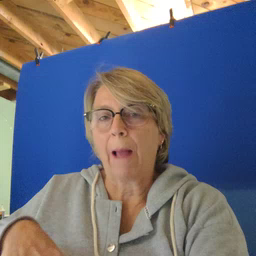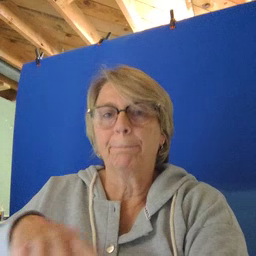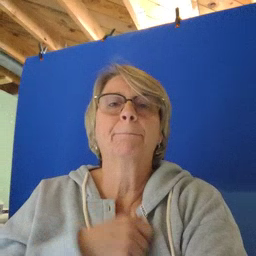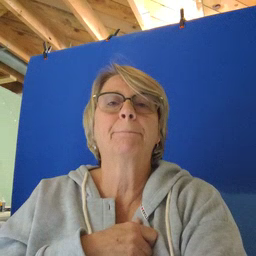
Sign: drop